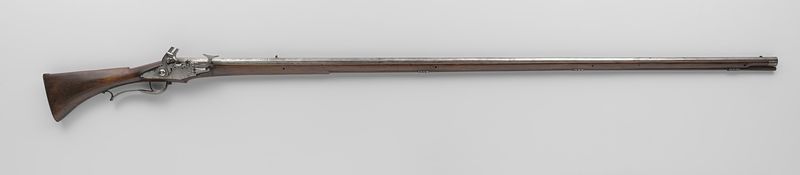
Titel: Snaphaanmusket
Standort: Amsterdam
Institution: Rijksmuseum
Schlagwörter: arm, gray, old, brown, wooden, hand, wood, silver, metal, steel, photo, antique, butt, war, fire, long, plate, hammer, stock, photograph, weapon, gun, pin, barrel, rifle, negative space, one, musket, barrell, bullet, muzzle, sight, trigger, handle, pistol, polished, rod, shotgun, sniper, flintlock, firearm, single, aim, long gun, 98k